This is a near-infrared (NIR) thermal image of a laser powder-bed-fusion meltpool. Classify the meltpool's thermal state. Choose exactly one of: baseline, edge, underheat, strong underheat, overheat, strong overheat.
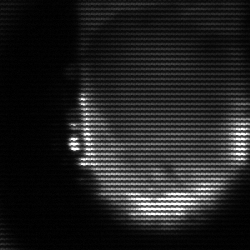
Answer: baseline